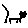
Label: cat